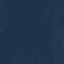
Land use / land cover: SeaLake